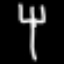
Label: fork